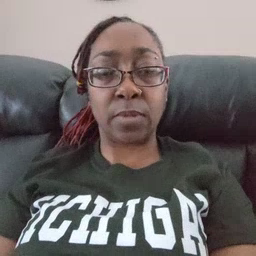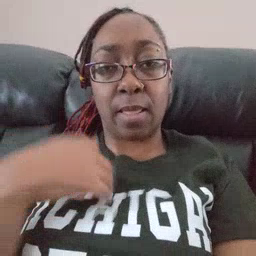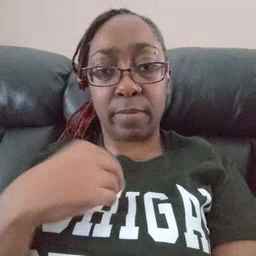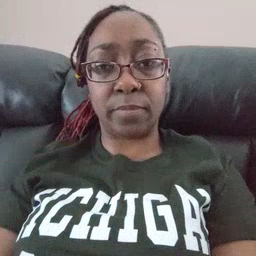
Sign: have